Question: I suspect this isn't possible, given the nature of Android, but is there a way to create a view of sorts (perhaps using a Canvas object?) that is shown on top of all applications?
My intent for this project is not malicious. I have created some <URL> for Windows that simply adds a window on top of all windows, which is filled with a user-chosen color, and has a low opacity. This adds a light tint to the screen which helps users with Scoptopic Sensitivity Syndrome use a computer for long periods of time. I would like to make an Android version of this software. For example:

The image on the left is the original, and the one on the right is what I am trying to achieve.
Is there any way at all to do this with Android? I understand that the application will have to run as a system service so that it isn't stopped unexpectedly, but to my knowledge, there is no way to generically draw on the screen on top of other applications. If possible, can you suggest what APIs to look into?
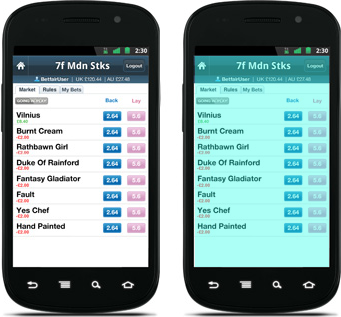
Answer: Here is what I think may work:
You will need the following values:
> Red, Green, Blue, Alpha and Contrast (r,g,b,a,c)
Store them in a preference after using sliders:
'''
private SharedPreferences pref;
//In onCreate..
this.pref = getSharedPreferences("pref", 0);
//Method to save the values in Preferences
private void save()
{
SharedPreferences.Editor localEditor = this.pref.edit();
localEditor.putInt("a", this.a);
localEditor.putInt("r", this.r);
localEditor.putInt("g", this.g);
localEditor.putInt("b", this.b);
localEditor.putInt("c", this.c);
localEditor.commit();
}
'''
Define a Layer Class which extends the view and is used to draw the applied values on the canvas.
'''
import android.view.View;
import android.graphics.Canvas;
import android.content.Context;
public class Layer extends View
{
private int a;
private int b;
private int g;
private int r;
public Layer(Context context){
super(context)
}
protected void onDraw(Canvas canvas){
super.onDraw(canvas);
canvas.drawARGB(this.a, this.r, this.g, this.b);
}
public void setColor(int a, int r, int g, int b){
this.a = a;
this.r = r;
this.g = g;
this.b = b;
invalidate();
}
}
'''
Next write a service which is supposed to handle the changes in these values and apply them to the windows.
'''
public class ScreenAdjustService extends Service
{
//Handle everything here
}
'''
//Declare views for applying the values that are stored in Prefs
private static Layer view;
...
public static int r;
public static int b;
public static int g;
public static int a;
public static int c;
In the onCreate method,
Get values previously stored in preferences,
'''
SharedPreferences localSharedPreferences = getSharedPreferences("pref", 0);
a = localSharedPreferences.getInt("a", 0);
r = localSharedPreferences.getInt("r", 0);
g = localSharedPreferences.getInt("g", 0);
b = localSharedPreferences.getInt("b", 0);
c = localSharedPreferences.getInt("c", 0);
'''
set views for setting the retrieved values,
'''
view = new Layer(this);
redView = new Layer(this);
...
'''
Add these views to the window
'''
//Pass the necessary values for localLayoutParams
WindowManager.LayoutParams localLayoutParams = new WindowManager.LayoutParams(...);
WindowManager localWindowManager = (WindowManager)getSystemService("window");
localWindowManager.addView(view, localLayoutParams);
localWindowManager.addView(redView, localLayoutParams);
localWindowManager.addView(greenView, localLayoutParams);
'''
Write reusable methods
'''
public static void setAlpha(int alpha){
//Handle all conditions
view.setColor(alpha, 0, 0, 0);
}
public static void setContrast(int contrast){
//Handle all conditions
view.setColor(c, 100, 100, 100);
}
public static void setRGB(int r, int g, int b){
//Handle all conditions
redView.setColor(r, 255, 0, 0);
greenView.setColor(g, 0, 255, 0);
blueView.setColor(b, 0, 0, 255);
}
'''
Call these methods wherever necessary using the service class
'''
ScreenAdjustService.setRGB(MyActivity.this.r, MyActivity.this.g, MyActivity.this.b);
ScreenAdjustService.setAlpha(MyActivity.this.a);
ScreenAdjustService.setContrast(MyActivity.this.c);
'''
Don't forget to declare your service in the Manifest xml file
'''
<service android:name=".ScreenAdjustService " />
'''
I might have missed a thing or two as I did this on the fly, but I think this should do it.